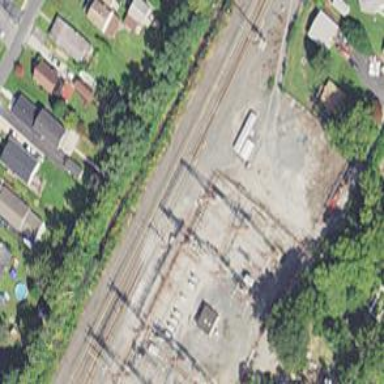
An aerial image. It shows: Junction on the railway.